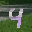
Label: 4